Question: I often see a yellow start near the methods, and some percentage in Eclipse Luna's intelligent code completion:

What does this star and the percentage mean?
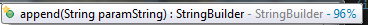
Answer: Both the star and the percentage are added by the <URL>.
These suggestions are based on context and code analysis (data mined) of similar situations. The percentage is presumably an indication for the confidence of that suggestion.
---
Protected methods (which was the explanation suggested by Ted Hopp) are in fact indicated by a yellow diamond with rounded corners, similar to the icon in the outline view.